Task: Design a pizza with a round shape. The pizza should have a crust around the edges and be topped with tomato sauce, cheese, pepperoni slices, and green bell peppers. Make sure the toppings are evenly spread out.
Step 270:
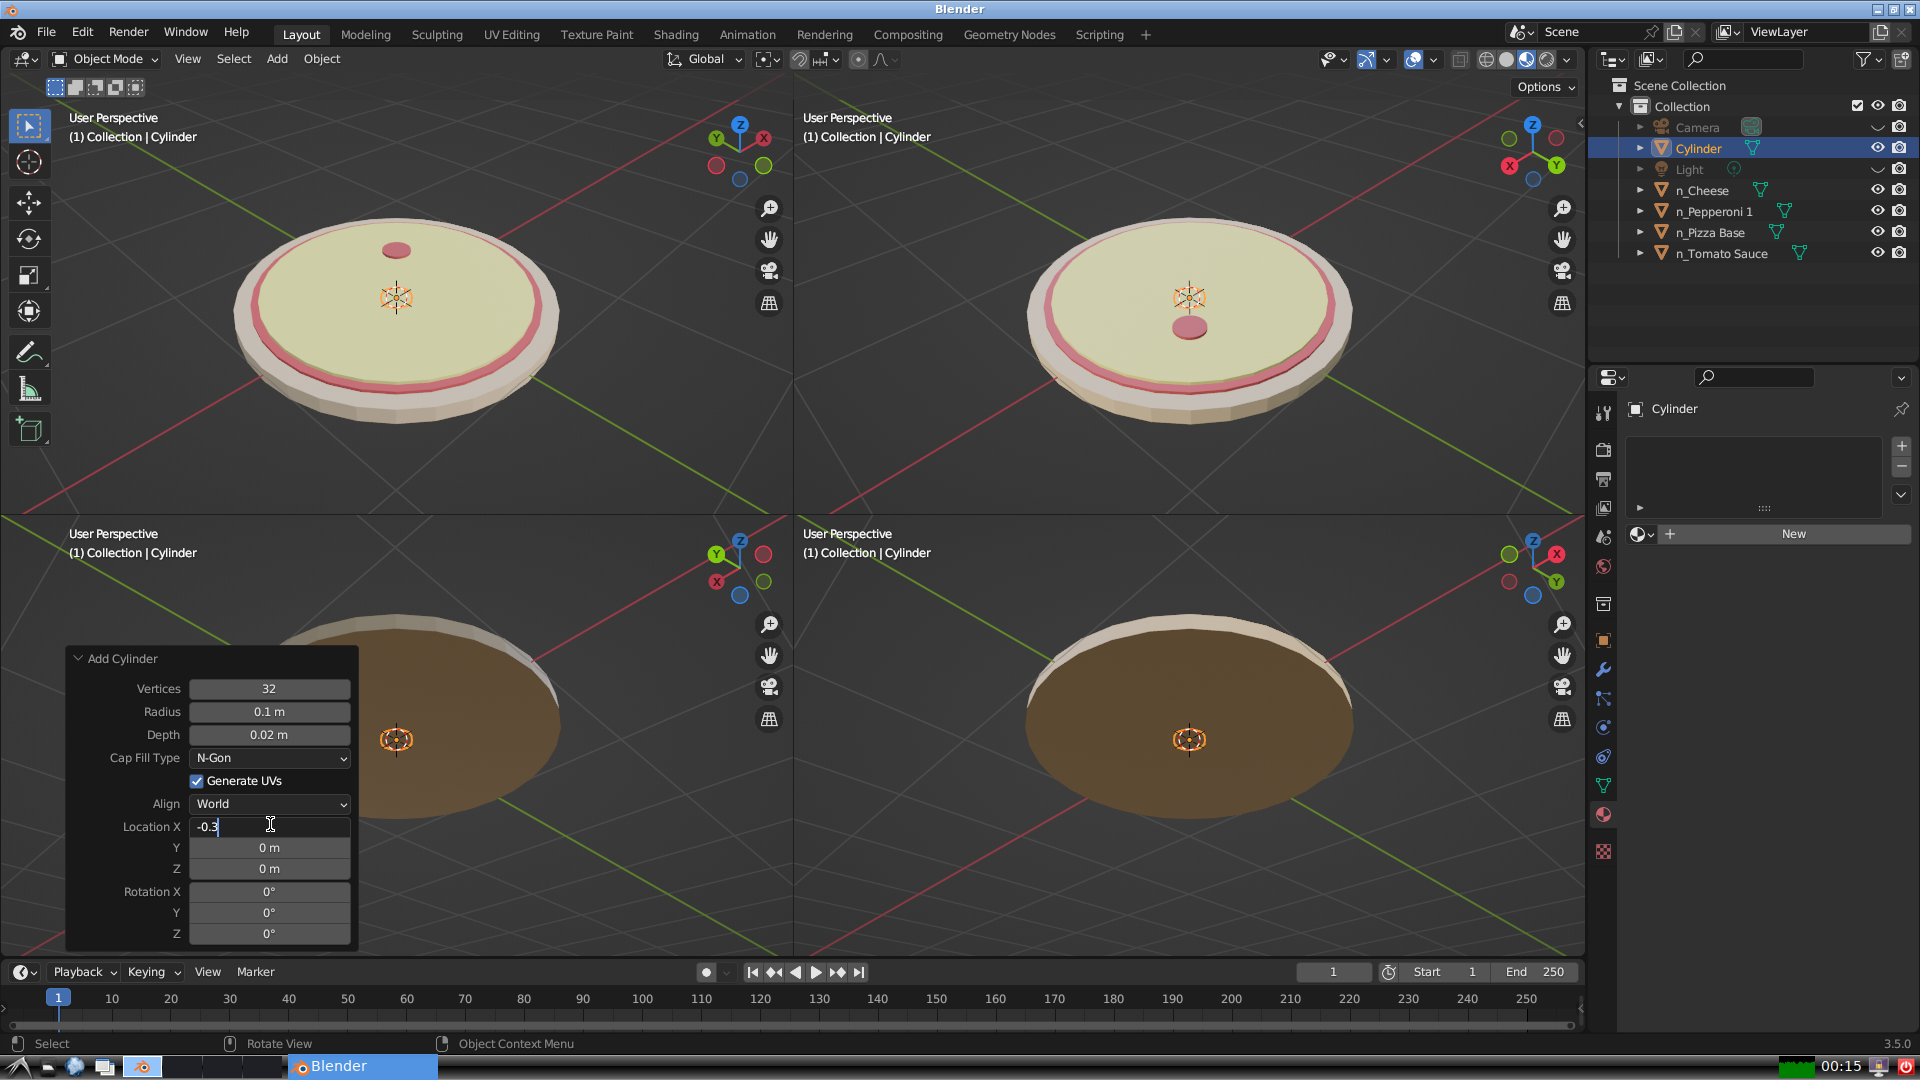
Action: {"key_press": ['Return']}